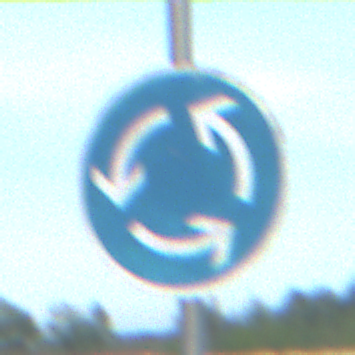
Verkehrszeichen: Kreisverkehr
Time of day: SunriseSunset
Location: Outdoor (Beach)
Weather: PartlyCloudy
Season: NotSpecified
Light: Natural